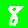
Digit: 8